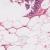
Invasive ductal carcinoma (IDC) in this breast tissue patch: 0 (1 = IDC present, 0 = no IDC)